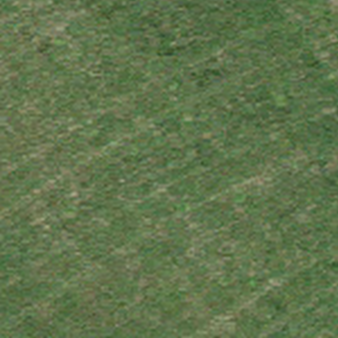
Label: other